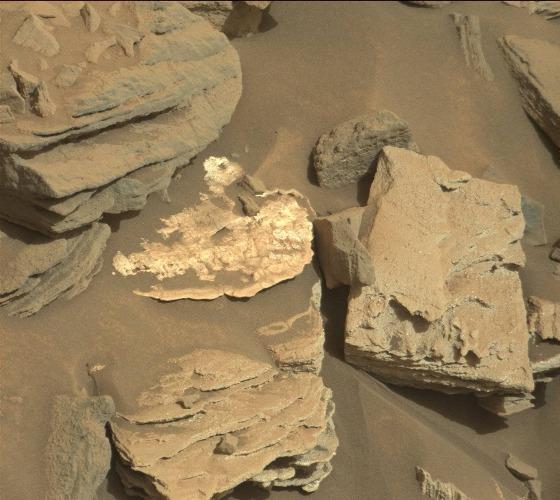
Terrain classes present: Bedrock, Gravel / Sand / Soil, Shadow